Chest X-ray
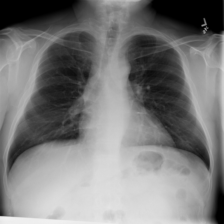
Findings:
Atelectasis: negative
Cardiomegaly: negative
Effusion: negative
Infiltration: negative
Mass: negative
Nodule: negative
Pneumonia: negative
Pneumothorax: negative
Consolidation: negative
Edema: negative
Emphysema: negative
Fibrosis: negative
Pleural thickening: negative
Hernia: negative